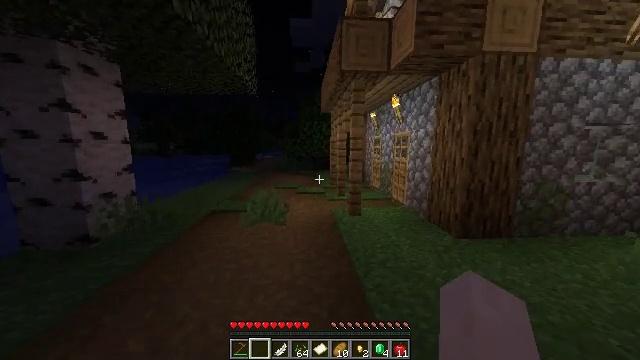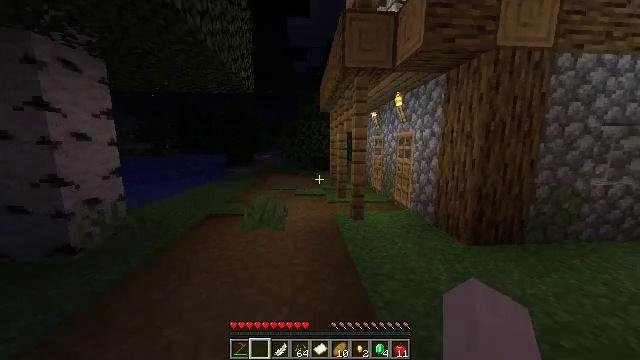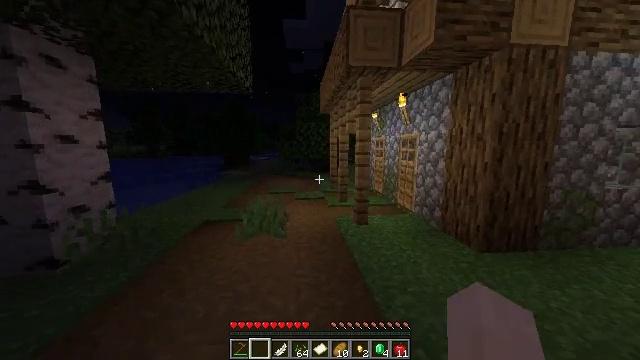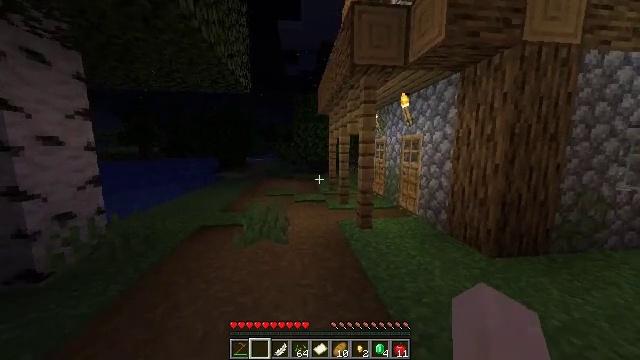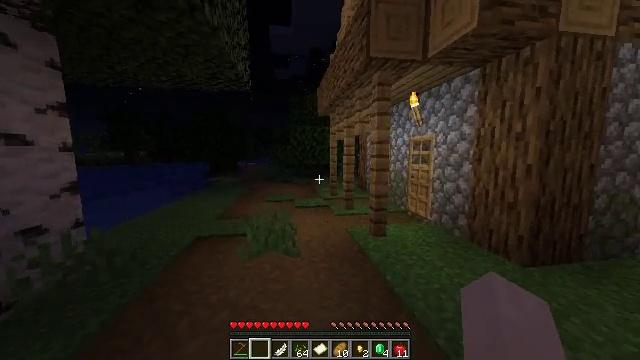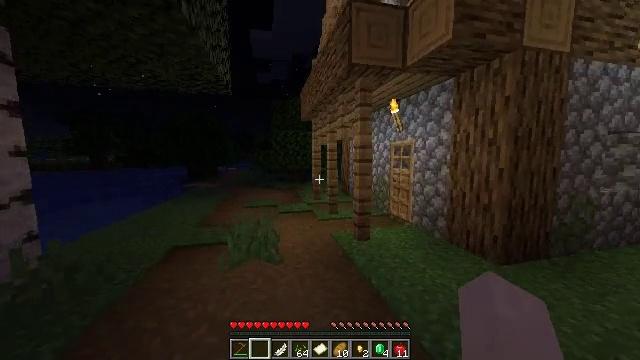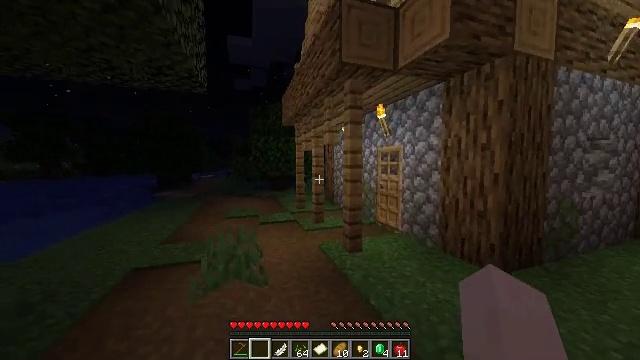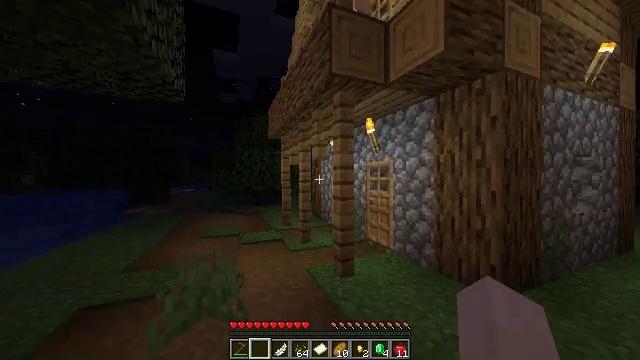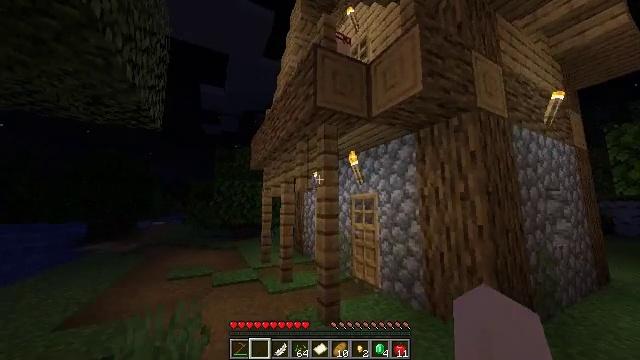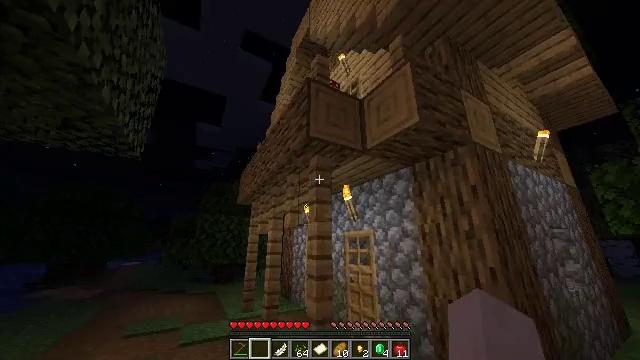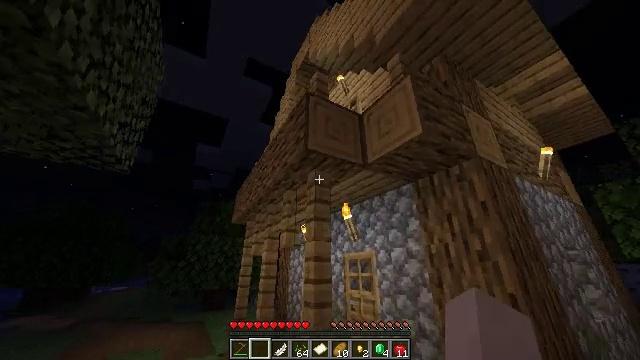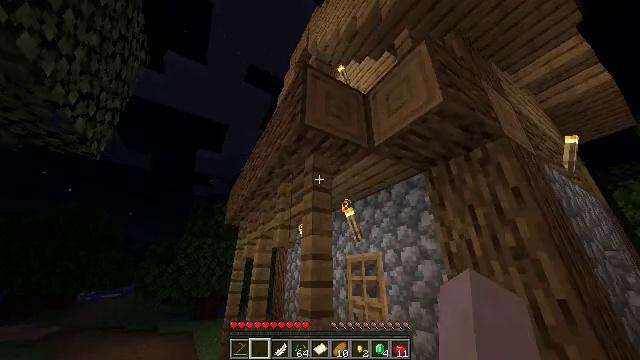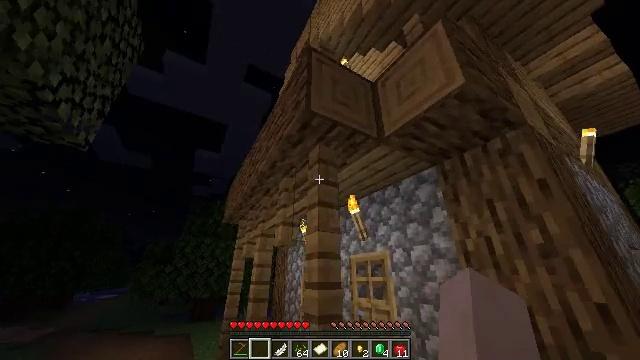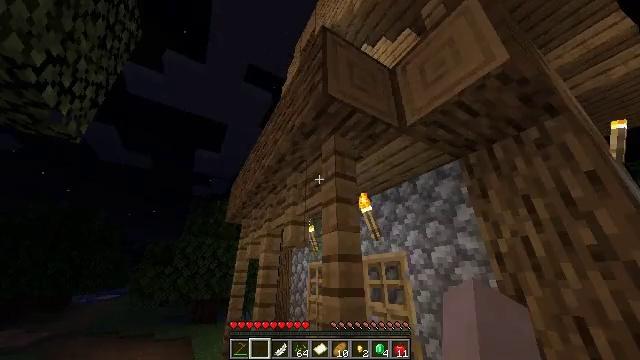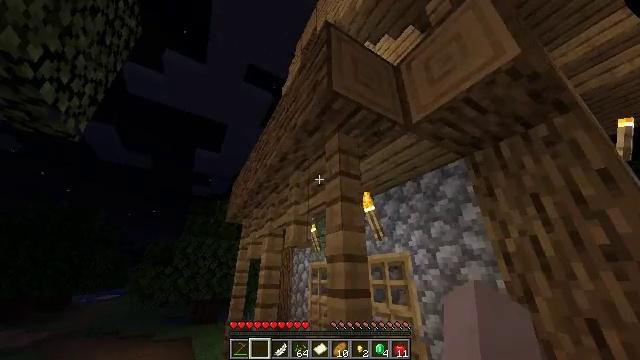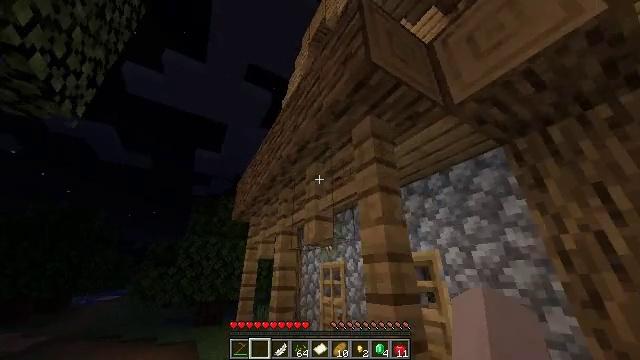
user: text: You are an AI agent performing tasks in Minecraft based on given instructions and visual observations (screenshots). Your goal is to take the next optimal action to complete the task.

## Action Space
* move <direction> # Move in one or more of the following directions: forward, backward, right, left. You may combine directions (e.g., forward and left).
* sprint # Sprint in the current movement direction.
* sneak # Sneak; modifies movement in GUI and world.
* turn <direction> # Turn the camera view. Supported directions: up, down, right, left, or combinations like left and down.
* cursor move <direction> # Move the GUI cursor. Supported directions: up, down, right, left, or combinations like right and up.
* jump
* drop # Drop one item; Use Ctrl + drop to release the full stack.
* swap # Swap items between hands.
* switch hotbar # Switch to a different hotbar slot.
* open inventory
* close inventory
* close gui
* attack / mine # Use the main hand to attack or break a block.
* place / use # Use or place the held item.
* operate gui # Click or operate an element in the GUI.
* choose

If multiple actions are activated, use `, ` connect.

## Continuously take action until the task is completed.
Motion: motion action
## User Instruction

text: Remove the oak door from its frame.
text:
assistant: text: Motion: move forward and move left
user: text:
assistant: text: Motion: move forward and move left
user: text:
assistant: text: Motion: move forward and move left, turn right
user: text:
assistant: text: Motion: move forward and move left, turn right
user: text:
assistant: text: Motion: move forward, turn right and up
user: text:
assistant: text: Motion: move forward, turn right and up
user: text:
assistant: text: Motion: move forward, turn right and up
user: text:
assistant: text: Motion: move forward, turn right and up
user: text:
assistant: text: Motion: move forward, turn right and up
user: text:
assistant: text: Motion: move forward, turn up
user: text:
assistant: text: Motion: move forward, turn up
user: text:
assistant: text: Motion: move forward and move left
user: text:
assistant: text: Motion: move forward and move left
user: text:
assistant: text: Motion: move forward and move left
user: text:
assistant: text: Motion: move forward and move left
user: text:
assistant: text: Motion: move forward and move left, turn right
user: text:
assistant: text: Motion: move forward and move left, turn right and down
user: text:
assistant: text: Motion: move forward and move left, turn right and down
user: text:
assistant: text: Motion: move forward and move left, turn right and down
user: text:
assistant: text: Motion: move forward and move left, turn right and down
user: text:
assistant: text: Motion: move forward, turn right and down
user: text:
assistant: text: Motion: move forward, turn right and down
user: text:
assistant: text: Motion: move forward
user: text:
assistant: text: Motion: move forward, turn right and down
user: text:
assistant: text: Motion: move forward, turn right and down, use / place
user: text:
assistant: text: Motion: move forward, turn right and down, use / place
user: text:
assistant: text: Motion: move forward, use / place
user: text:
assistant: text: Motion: move forward, turn right and down, use / place
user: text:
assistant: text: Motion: move forward, turn right and down
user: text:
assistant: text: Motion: move forward, turn right